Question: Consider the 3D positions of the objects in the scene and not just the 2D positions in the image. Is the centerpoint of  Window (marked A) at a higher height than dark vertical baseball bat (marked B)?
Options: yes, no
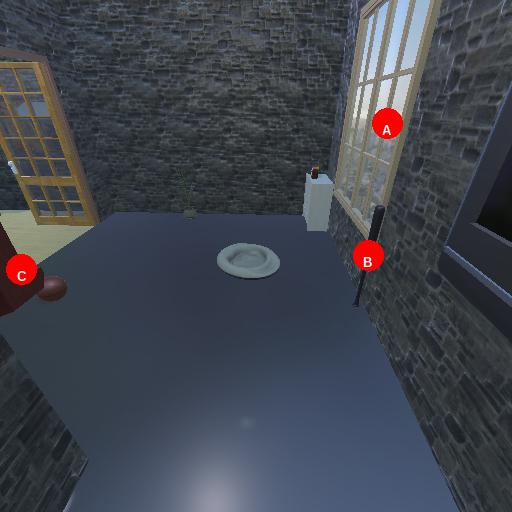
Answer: yes